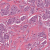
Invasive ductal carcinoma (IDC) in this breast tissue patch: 1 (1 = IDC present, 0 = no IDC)